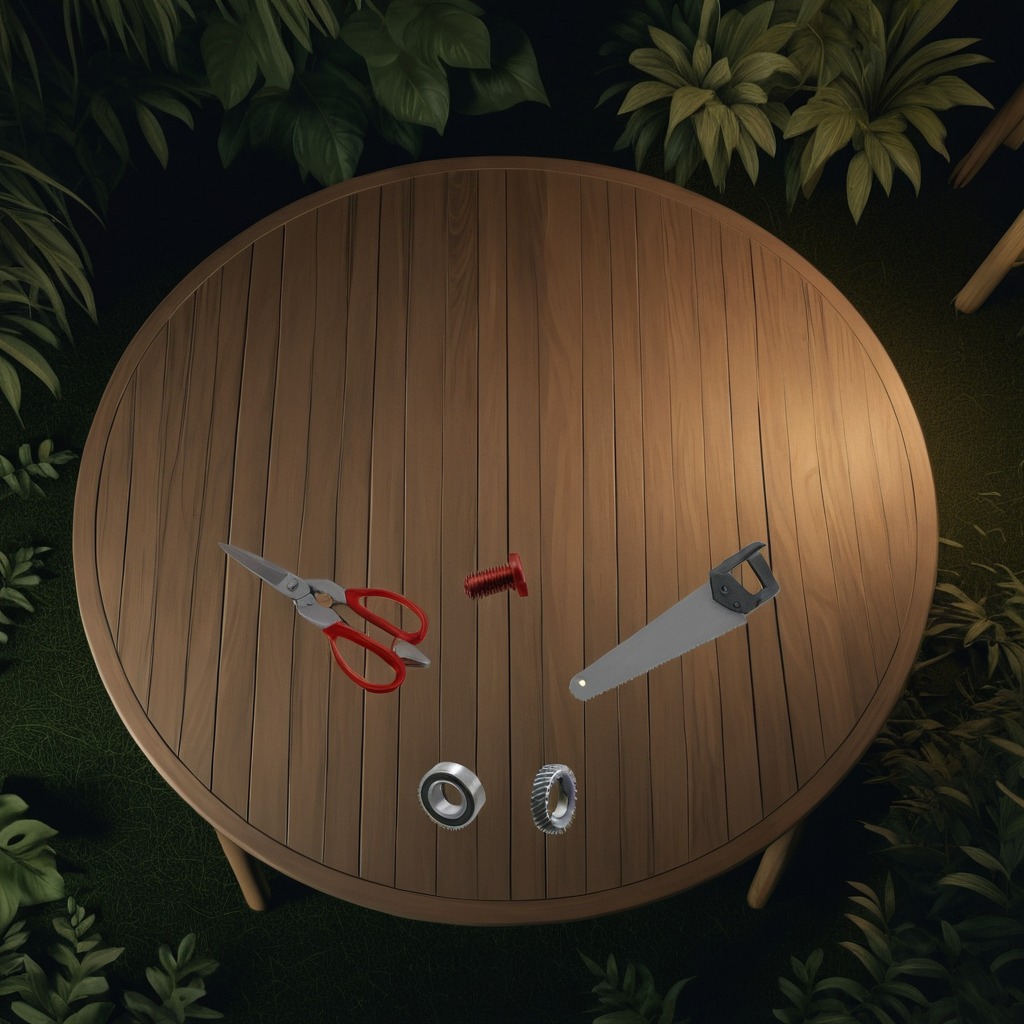
A ball bearing, a steel gear with teeth, a machine screw, a handheld metal saw, and a pair of scissors are lying on the wooden table inside a jungle field workshop tent at night.